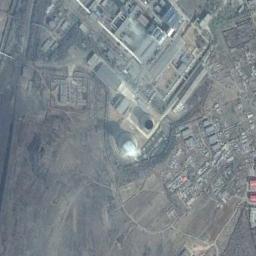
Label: thermal_power_station